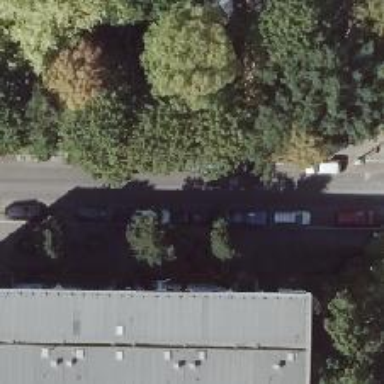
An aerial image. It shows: Alley classified as service road.